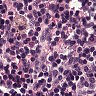
Metastatic tissue present: no